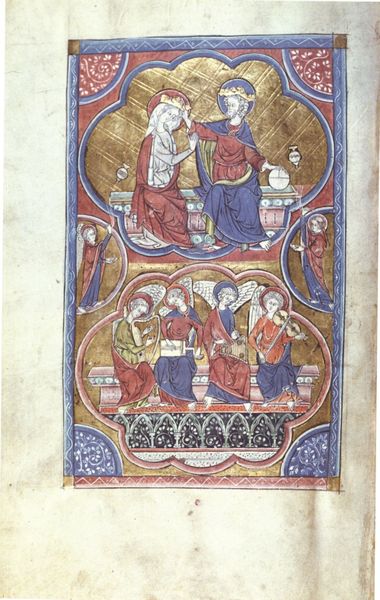
Titel: Psalter
Institution: Krivoklát, Castle Library
Schlagwörter: blau, schmuck, rot, ornament, teppich, neues testament, rahmen, gold, musik, orchester, krone, engel, kaiser, könig, wandmalerei, kugel, geige, heiligenschein, christus, krönung, königin, harfe, maria, biblisch, verkündigung, kronen, zitter, musikinstrumente, buchmalerei, königun